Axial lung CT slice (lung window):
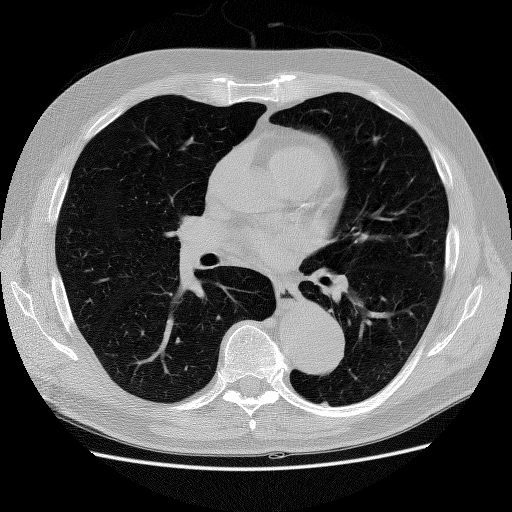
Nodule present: no